Question: I'm trying to use the OAuthConsumer library for Cocoa to connect to users' LinkedIn accounts.
Following the steps provided by the original author of OAuthConsumer, I set up the 'request token', and point a WebView at the resulting URL.
Now, with other services that I've used OAuthConsumer for (Twitter, Facebook, etc.), this part works fine. The user logs in, authenticates the app, and then my code kills off the WebView and trades in the newly authorized 'request token' for an 'access token'.
However, with LinkedIn, I'm getting the error "We were unable to find the authorization token". No more information; no error codes. Just a neatly rendered webpage full of useless.

So, I ultimately have no idea where to even beging debugging this issue, or whether or not it's a problem with my code at all. The few minor leads I've been able to find on LinkedIn's forums state that my "timestamp may be off" (though, not according to <URL>, and I should check the "timestamp in the response". Seems like a red herring to me.
<URL>
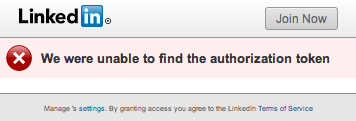
Answer: So, it turns out the parameter for returning the 'request token' is '"oauth_token"', not '"token"', as I was using.
Now, this would ordinarily just be a commentary on the inconsistencies of OAuth implementation, and my oversight. However, I'm a bit concerned because there were several instances (mostly using a browser) where using the wrong parameter in the return query : a serious inconsistency, and potentially severe oversight on LinkedIn's part.
At any rate, it works now.